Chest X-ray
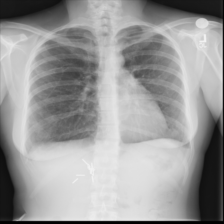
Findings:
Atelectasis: negative
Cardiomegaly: negative
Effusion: negative
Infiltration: negative
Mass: negative
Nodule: negative
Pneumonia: negative
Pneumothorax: negative
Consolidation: negative
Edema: negative
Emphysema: negative
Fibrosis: negative
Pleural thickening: negative
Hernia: negative